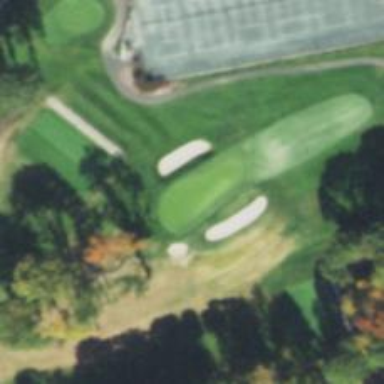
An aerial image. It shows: Golf hole.